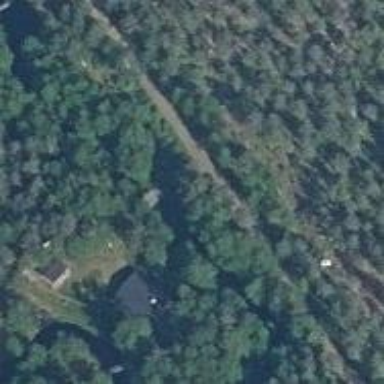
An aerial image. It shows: Driveway bridge connecting two areas.